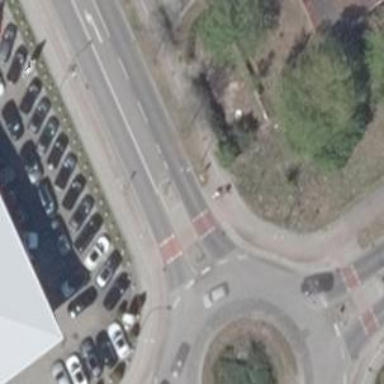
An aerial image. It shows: Tertiary road with asphalt surface and sidewalks on both sides.